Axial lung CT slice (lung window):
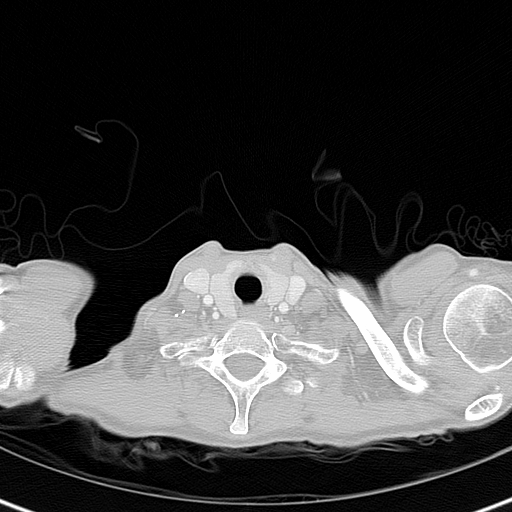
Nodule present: no